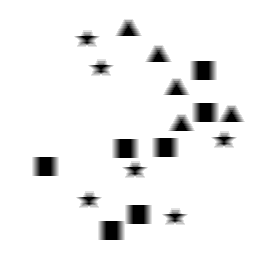
Squares: 7
Triangles: 5
Stars: 6
Total shapes: 18